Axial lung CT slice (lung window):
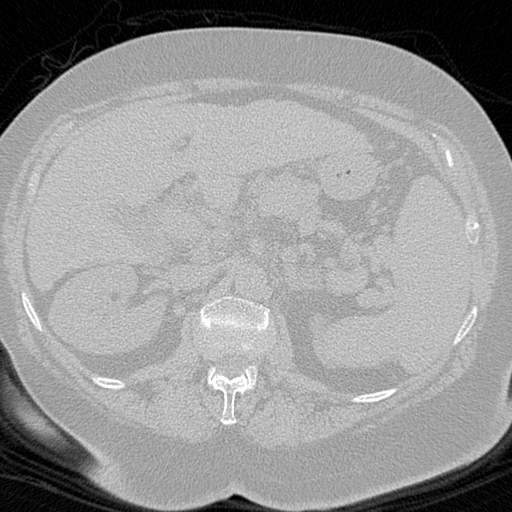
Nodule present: no